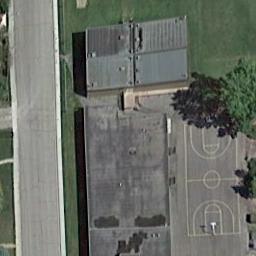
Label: basketball_court